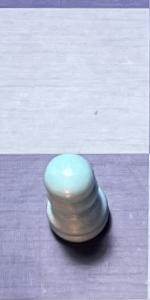
Label: Pawn_White